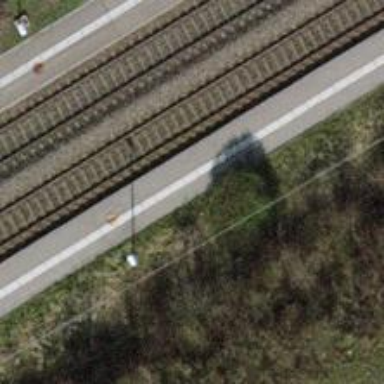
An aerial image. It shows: Railway stop with public transport stop position.